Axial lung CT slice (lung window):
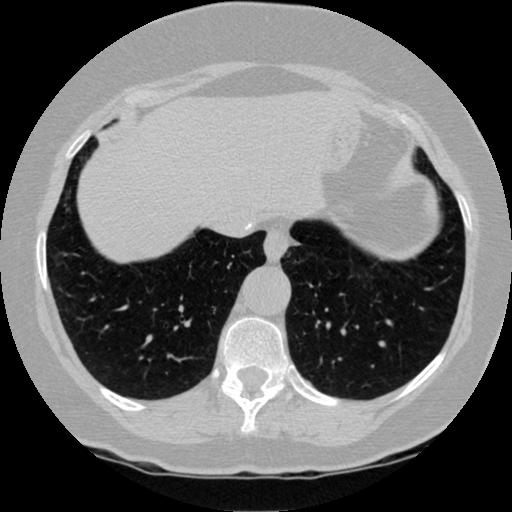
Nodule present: no